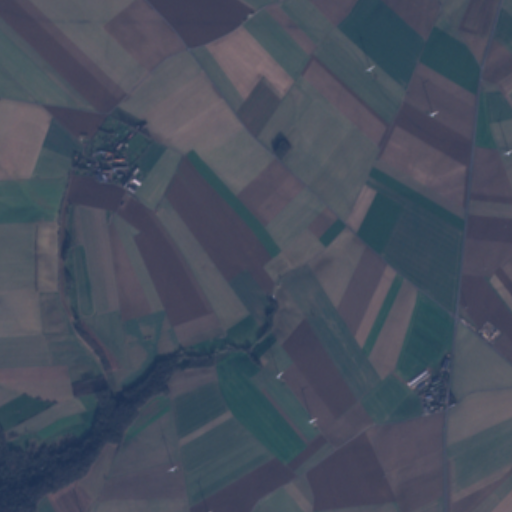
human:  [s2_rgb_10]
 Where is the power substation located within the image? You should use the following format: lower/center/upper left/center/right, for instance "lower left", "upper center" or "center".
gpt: The power substation is located in the lower right of the image.
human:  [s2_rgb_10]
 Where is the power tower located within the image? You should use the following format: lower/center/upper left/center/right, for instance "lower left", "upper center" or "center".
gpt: The power tower is located in the lower right of the image.
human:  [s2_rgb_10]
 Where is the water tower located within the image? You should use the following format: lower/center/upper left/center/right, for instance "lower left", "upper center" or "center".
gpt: The water tower is located in the upper left of the image.
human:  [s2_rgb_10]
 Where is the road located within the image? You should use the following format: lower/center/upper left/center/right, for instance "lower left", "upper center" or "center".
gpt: There is no road in the image.